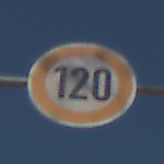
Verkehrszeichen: Geschwindigkeit120
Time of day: MorningAfternoon
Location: Outdoor (Nature)
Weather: Clear
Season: Summer
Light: Natural